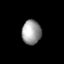
Tissue: lung
Cell type: Pericytes
Senescence score: 0.5944
Nuclear area (px): 457
Mean DAPI intensity: 155.545